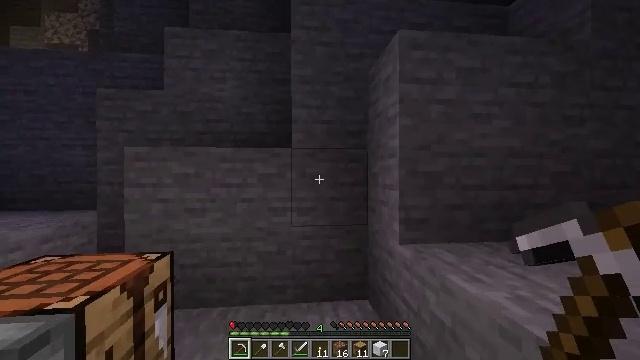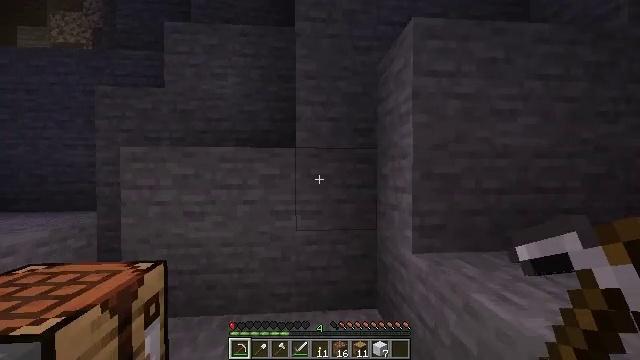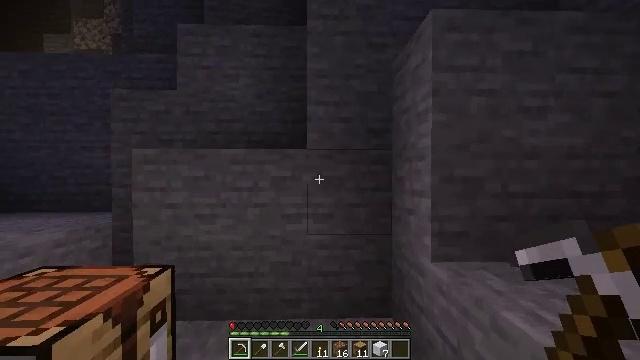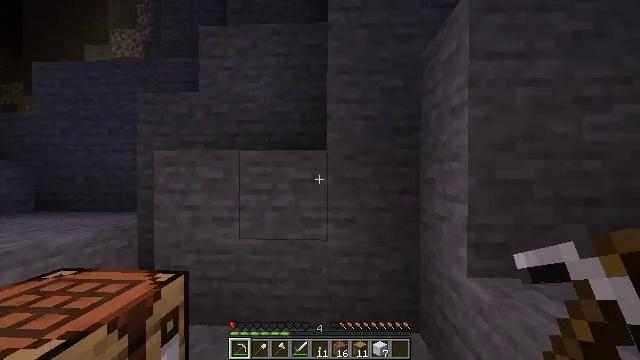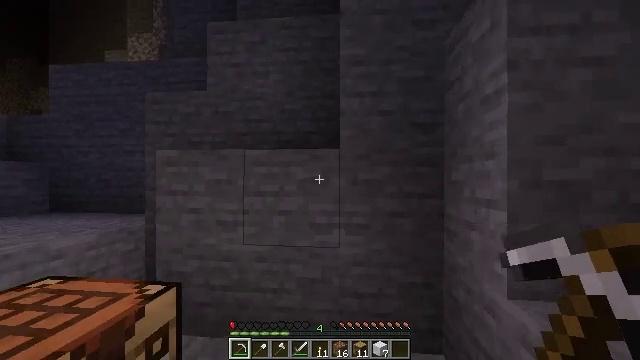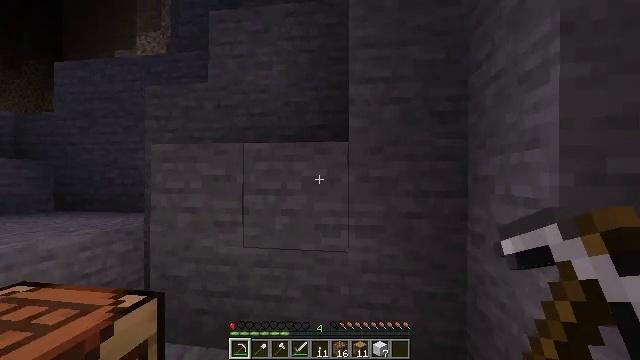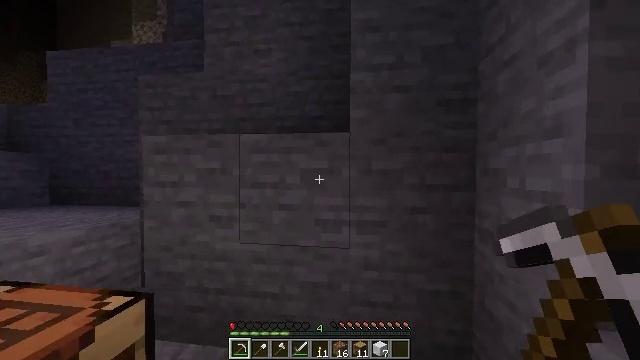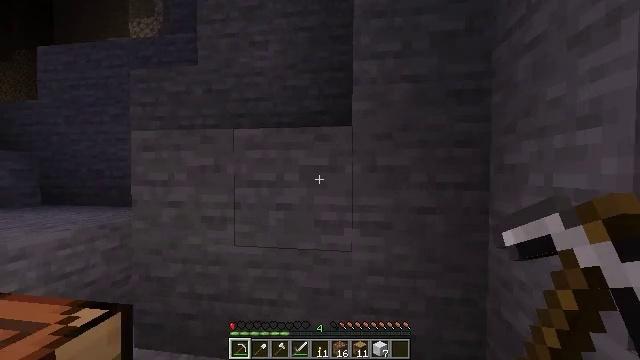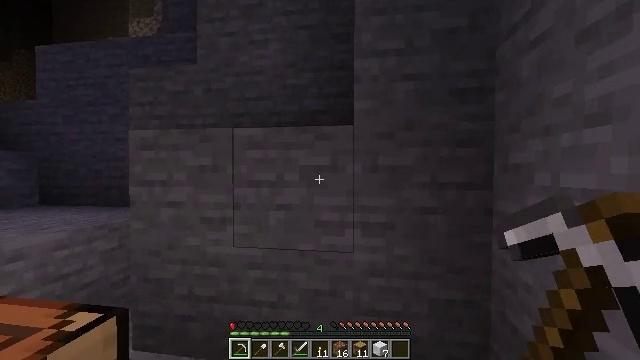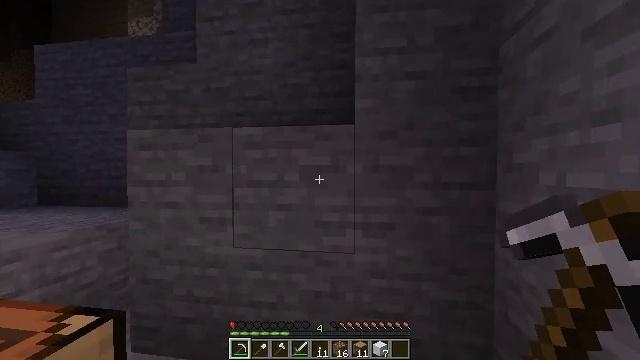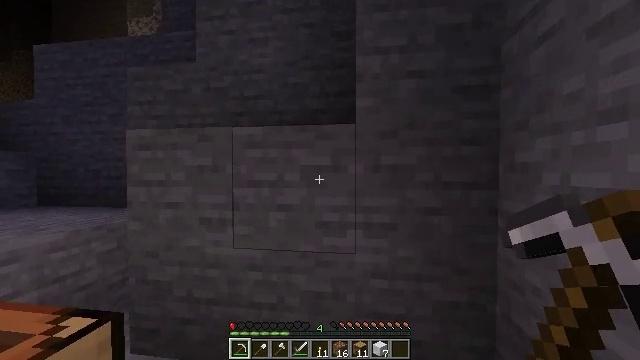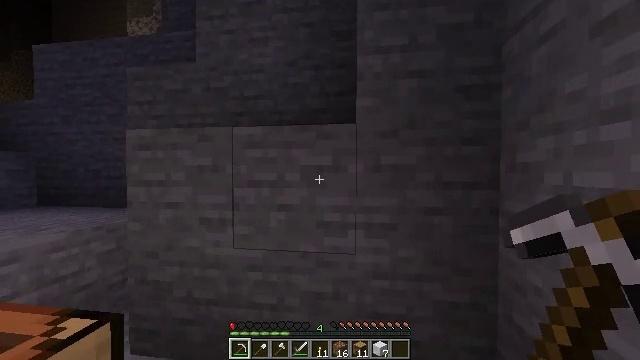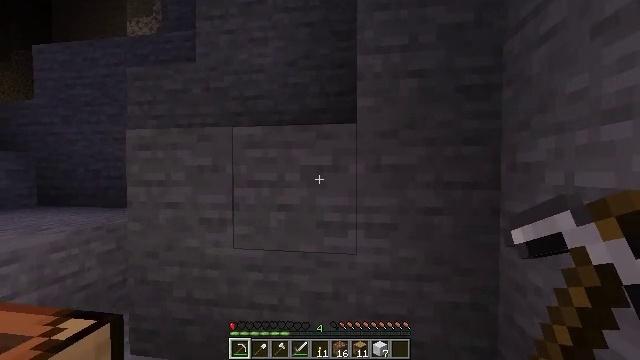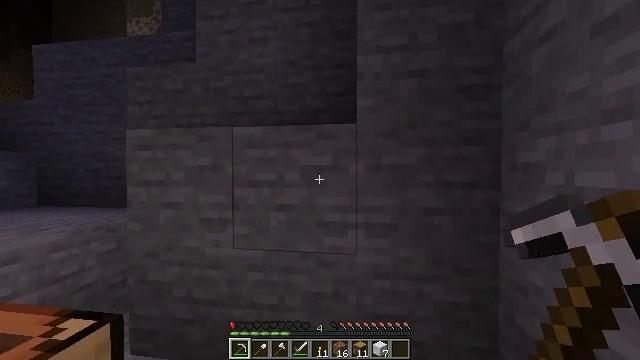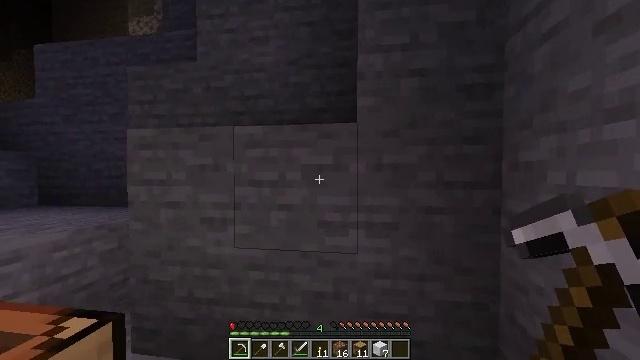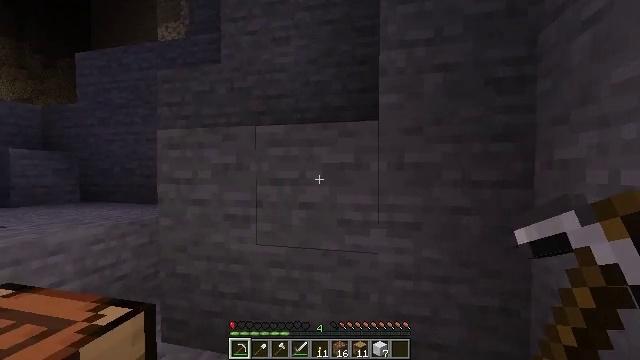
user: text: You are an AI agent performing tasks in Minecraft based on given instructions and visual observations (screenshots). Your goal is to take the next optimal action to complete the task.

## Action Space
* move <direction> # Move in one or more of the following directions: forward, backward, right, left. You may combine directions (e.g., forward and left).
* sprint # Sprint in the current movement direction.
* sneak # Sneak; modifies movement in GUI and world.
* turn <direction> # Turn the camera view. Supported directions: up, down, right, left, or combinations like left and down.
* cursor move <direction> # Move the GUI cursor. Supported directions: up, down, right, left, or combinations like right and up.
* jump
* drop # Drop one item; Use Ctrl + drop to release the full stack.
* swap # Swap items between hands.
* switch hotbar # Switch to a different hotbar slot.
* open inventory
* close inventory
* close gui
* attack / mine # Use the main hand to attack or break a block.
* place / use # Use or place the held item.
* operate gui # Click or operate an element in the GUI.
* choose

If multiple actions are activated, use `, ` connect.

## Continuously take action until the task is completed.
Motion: motion action
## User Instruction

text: Prepare cooked mutton using the furnace.
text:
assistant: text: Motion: move forward, turn left
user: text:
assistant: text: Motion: move forward, turn left
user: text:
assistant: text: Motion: move forward, turn left
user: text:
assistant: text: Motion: move forward, turn left
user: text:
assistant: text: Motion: move forward, turn left
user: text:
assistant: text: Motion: turn down
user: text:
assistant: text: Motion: no_op
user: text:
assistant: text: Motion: no_op
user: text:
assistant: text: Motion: no_op
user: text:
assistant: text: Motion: no_op
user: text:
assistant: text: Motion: no_op
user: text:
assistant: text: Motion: no_op
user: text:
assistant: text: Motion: no_op
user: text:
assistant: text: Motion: no_op
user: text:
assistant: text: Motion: turn left
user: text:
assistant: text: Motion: move right, turn left
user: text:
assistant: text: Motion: move forward and move right, turn left
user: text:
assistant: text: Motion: move forward and move right, turn left
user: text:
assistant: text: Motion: move forward and move right, turn left and down
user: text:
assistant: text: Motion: move forward and move right, turn left and down
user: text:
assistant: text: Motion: move forward and move right, turn left
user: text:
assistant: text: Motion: move forward and move right
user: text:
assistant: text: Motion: move forward and move right, turn left and down
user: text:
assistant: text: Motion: move forward and move right, turn left and down
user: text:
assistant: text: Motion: move forward and move right, turn left
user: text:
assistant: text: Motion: turn left
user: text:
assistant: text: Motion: turn left
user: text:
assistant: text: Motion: turn left
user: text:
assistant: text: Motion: turn left and down
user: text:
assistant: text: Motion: turn left and down